Field crop: maize
Growth stage: 2
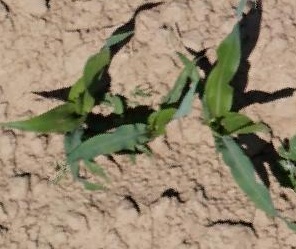
Species: maize